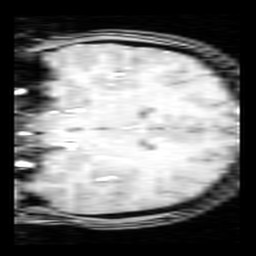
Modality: inplaneT1
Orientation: coronal
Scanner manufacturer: ge
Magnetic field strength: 3 T
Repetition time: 0.25 s
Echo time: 0.0036 s